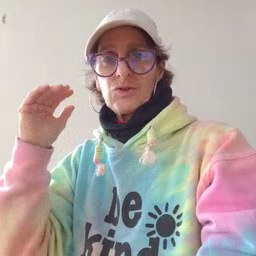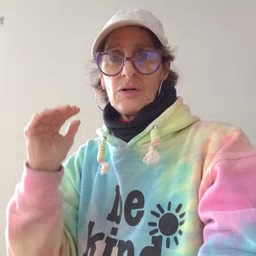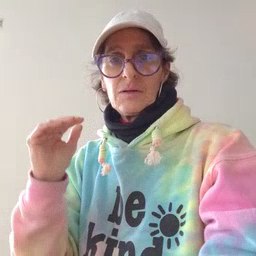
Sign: child